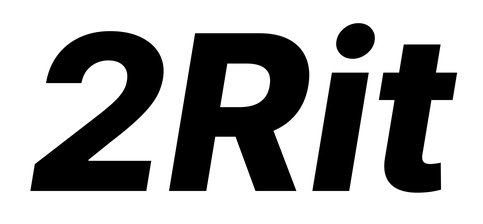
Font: Inter-Italic_ExtraBold_Italic